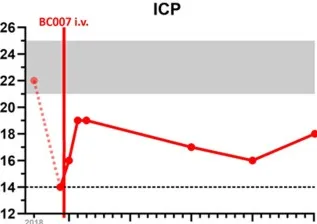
Measurement of ocular parameters (capillary microcirculation,. Intermediate capillary plexus, ICP.
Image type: chart (chart)